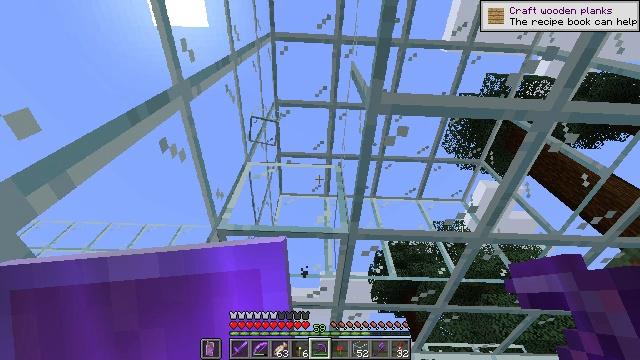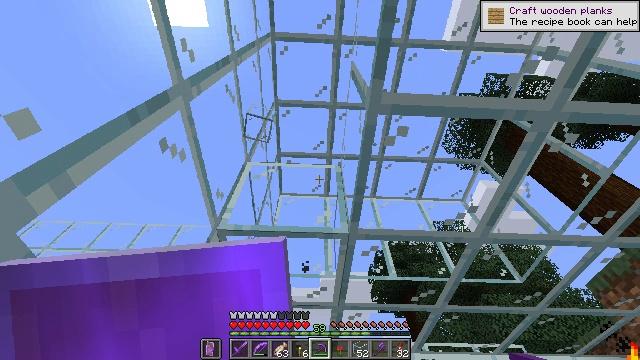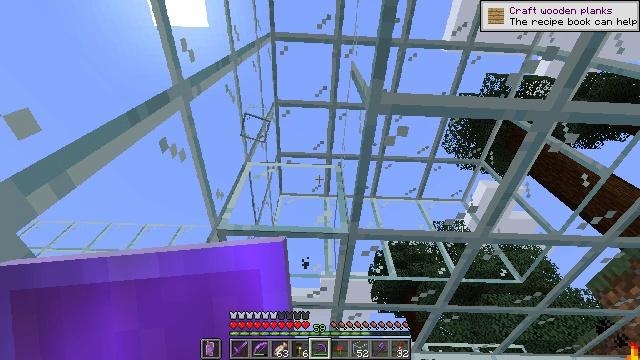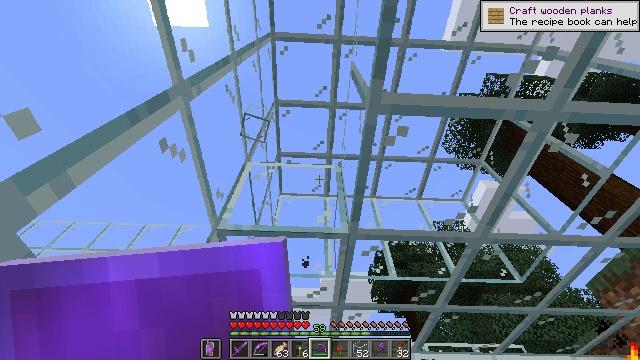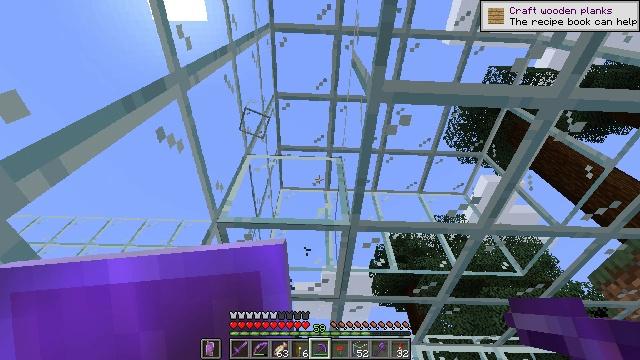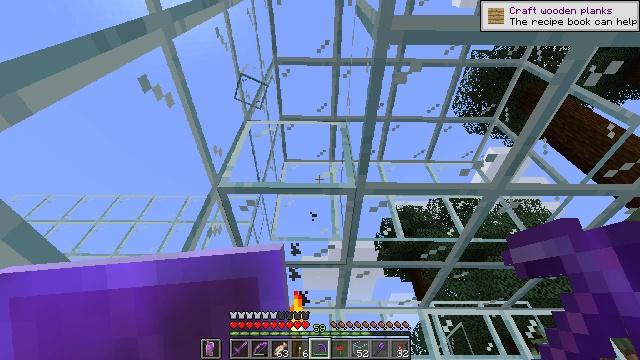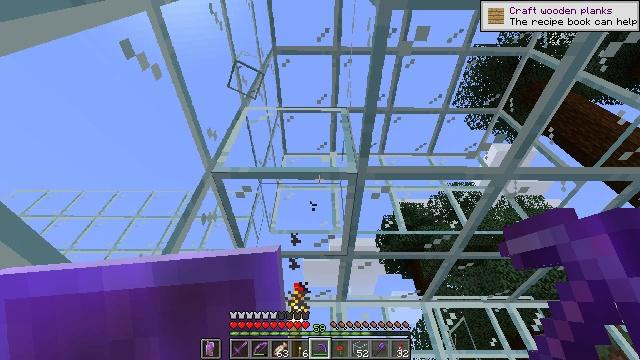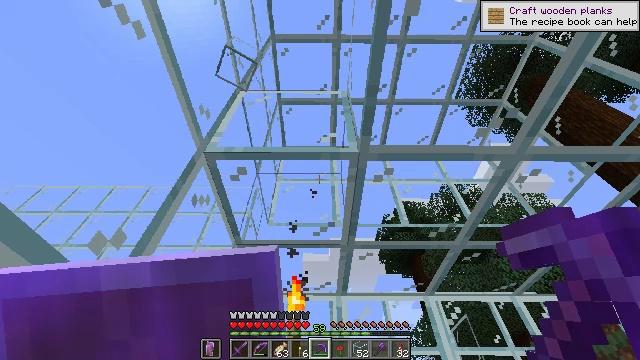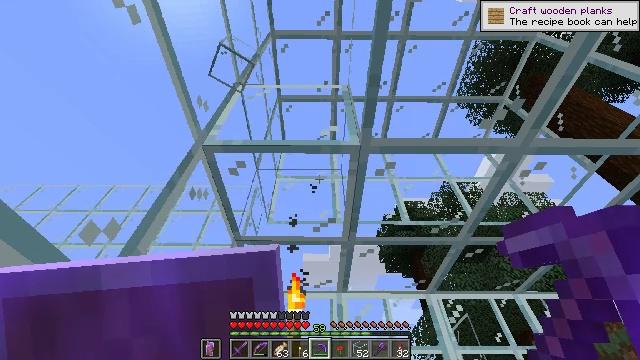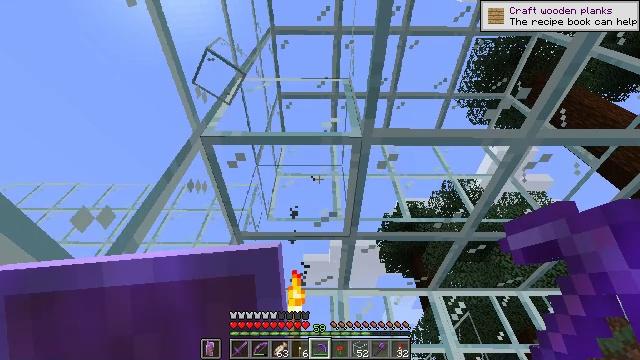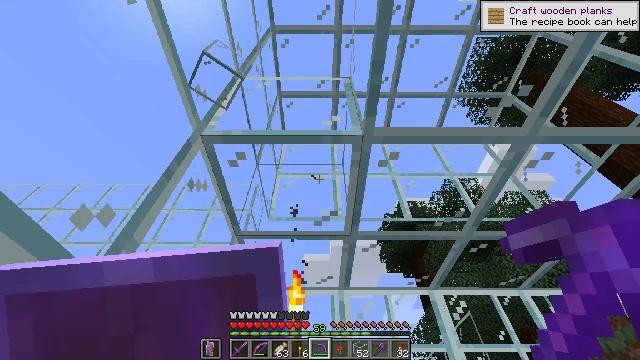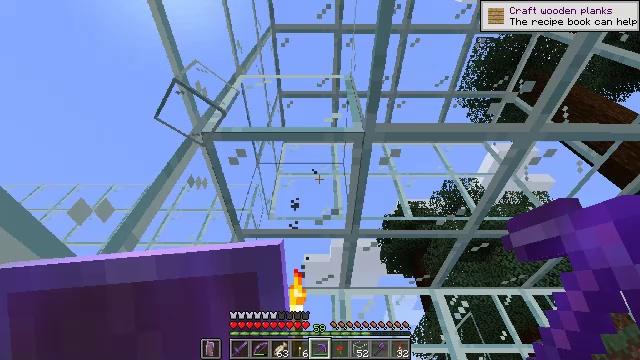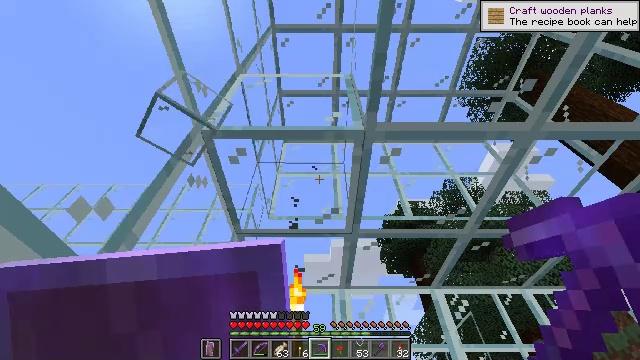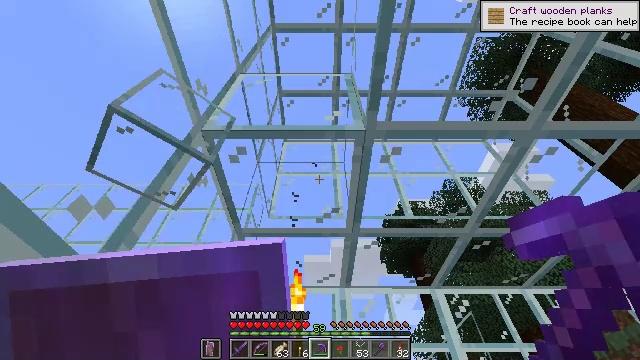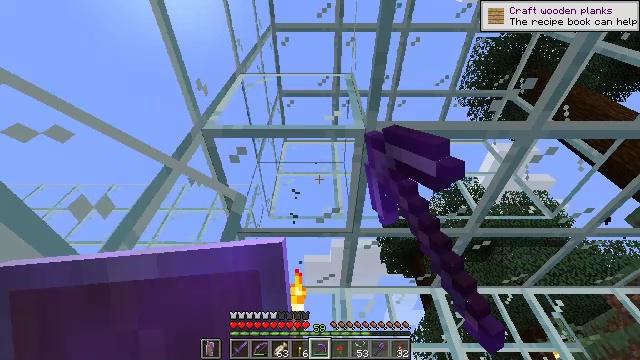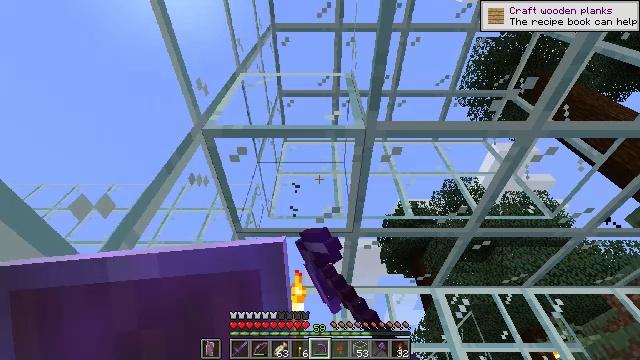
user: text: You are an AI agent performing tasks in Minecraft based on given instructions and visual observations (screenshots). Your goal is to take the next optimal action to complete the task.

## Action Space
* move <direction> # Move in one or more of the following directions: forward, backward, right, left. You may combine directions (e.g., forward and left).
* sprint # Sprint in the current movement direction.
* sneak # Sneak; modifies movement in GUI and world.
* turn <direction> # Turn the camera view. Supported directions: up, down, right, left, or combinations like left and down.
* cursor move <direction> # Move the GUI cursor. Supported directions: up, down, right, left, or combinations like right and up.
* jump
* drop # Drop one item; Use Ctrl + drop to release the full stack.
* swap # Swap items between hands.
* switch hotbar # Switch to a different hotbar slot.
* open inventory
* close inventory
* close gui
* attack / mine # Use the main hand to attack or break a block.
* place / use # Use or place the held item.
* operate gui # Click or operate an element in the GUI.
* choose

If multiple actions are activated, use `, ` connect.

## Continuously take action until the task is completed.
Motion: motion action
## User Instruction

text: Mine the glass to clear the view.
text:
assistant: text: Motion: no_op
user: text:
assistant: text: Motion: no_op
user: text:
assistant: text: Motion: no_op
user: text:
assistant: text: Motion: move forward, turn down
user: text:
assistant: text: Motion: move forward, turn left and down
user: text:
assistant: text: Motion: move forward
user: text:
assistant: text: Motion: no_op
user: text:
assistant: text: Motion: no_op
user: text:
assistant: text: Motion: no_op
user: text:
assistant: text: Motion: no_op
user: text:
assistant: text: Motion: no_op
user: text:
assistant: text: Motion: no_op
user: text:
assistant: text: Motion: attack / mine
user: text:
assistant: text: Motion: attack / mine
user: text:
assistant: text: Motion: attack / mine
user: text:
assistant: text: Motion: attack / mine
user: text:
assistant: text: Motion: attack / mine
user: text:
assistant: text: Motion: attack / mine
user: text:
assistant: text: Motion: attack / mine
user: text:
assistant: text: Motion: attack / mine
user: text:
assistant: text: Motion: attack / mine
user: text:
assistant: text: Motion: attack / mine
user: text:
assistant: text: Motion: attack / mine
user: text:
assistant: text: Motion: attack / mine
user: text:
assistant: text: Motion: attack / mine
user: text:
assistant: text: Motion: attack / mine
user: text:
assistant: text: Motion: attack / mine
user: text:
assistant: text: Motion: attack / mine
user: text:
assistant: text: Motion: attack / mine
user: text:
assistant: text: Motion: no_op